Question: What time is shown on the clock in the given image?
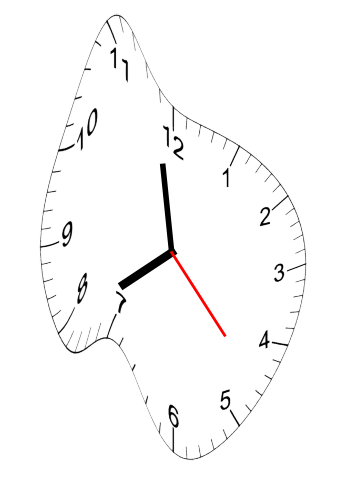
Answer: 07:58:23